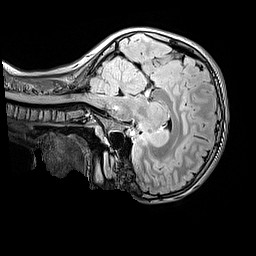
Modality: FLAIR
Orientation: sagittal
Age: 12
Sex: female
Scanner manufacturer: siemens
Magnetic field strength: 3 T
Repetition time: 5 s
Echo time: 0.388 s